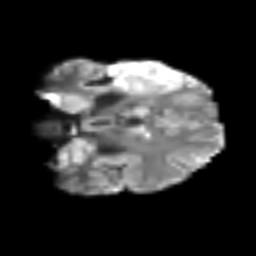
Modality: T2w
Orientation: coronal
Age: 68
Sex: female
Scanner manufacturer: siemens
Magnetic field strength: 3 T
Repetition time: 6.1 s
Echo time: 0.101 s